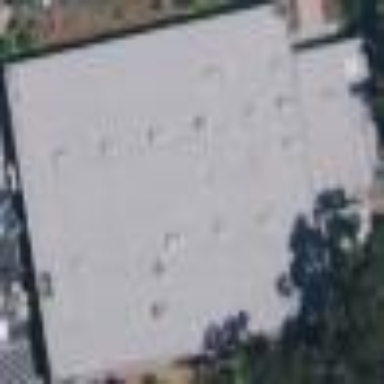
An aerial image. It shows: Industrial building.